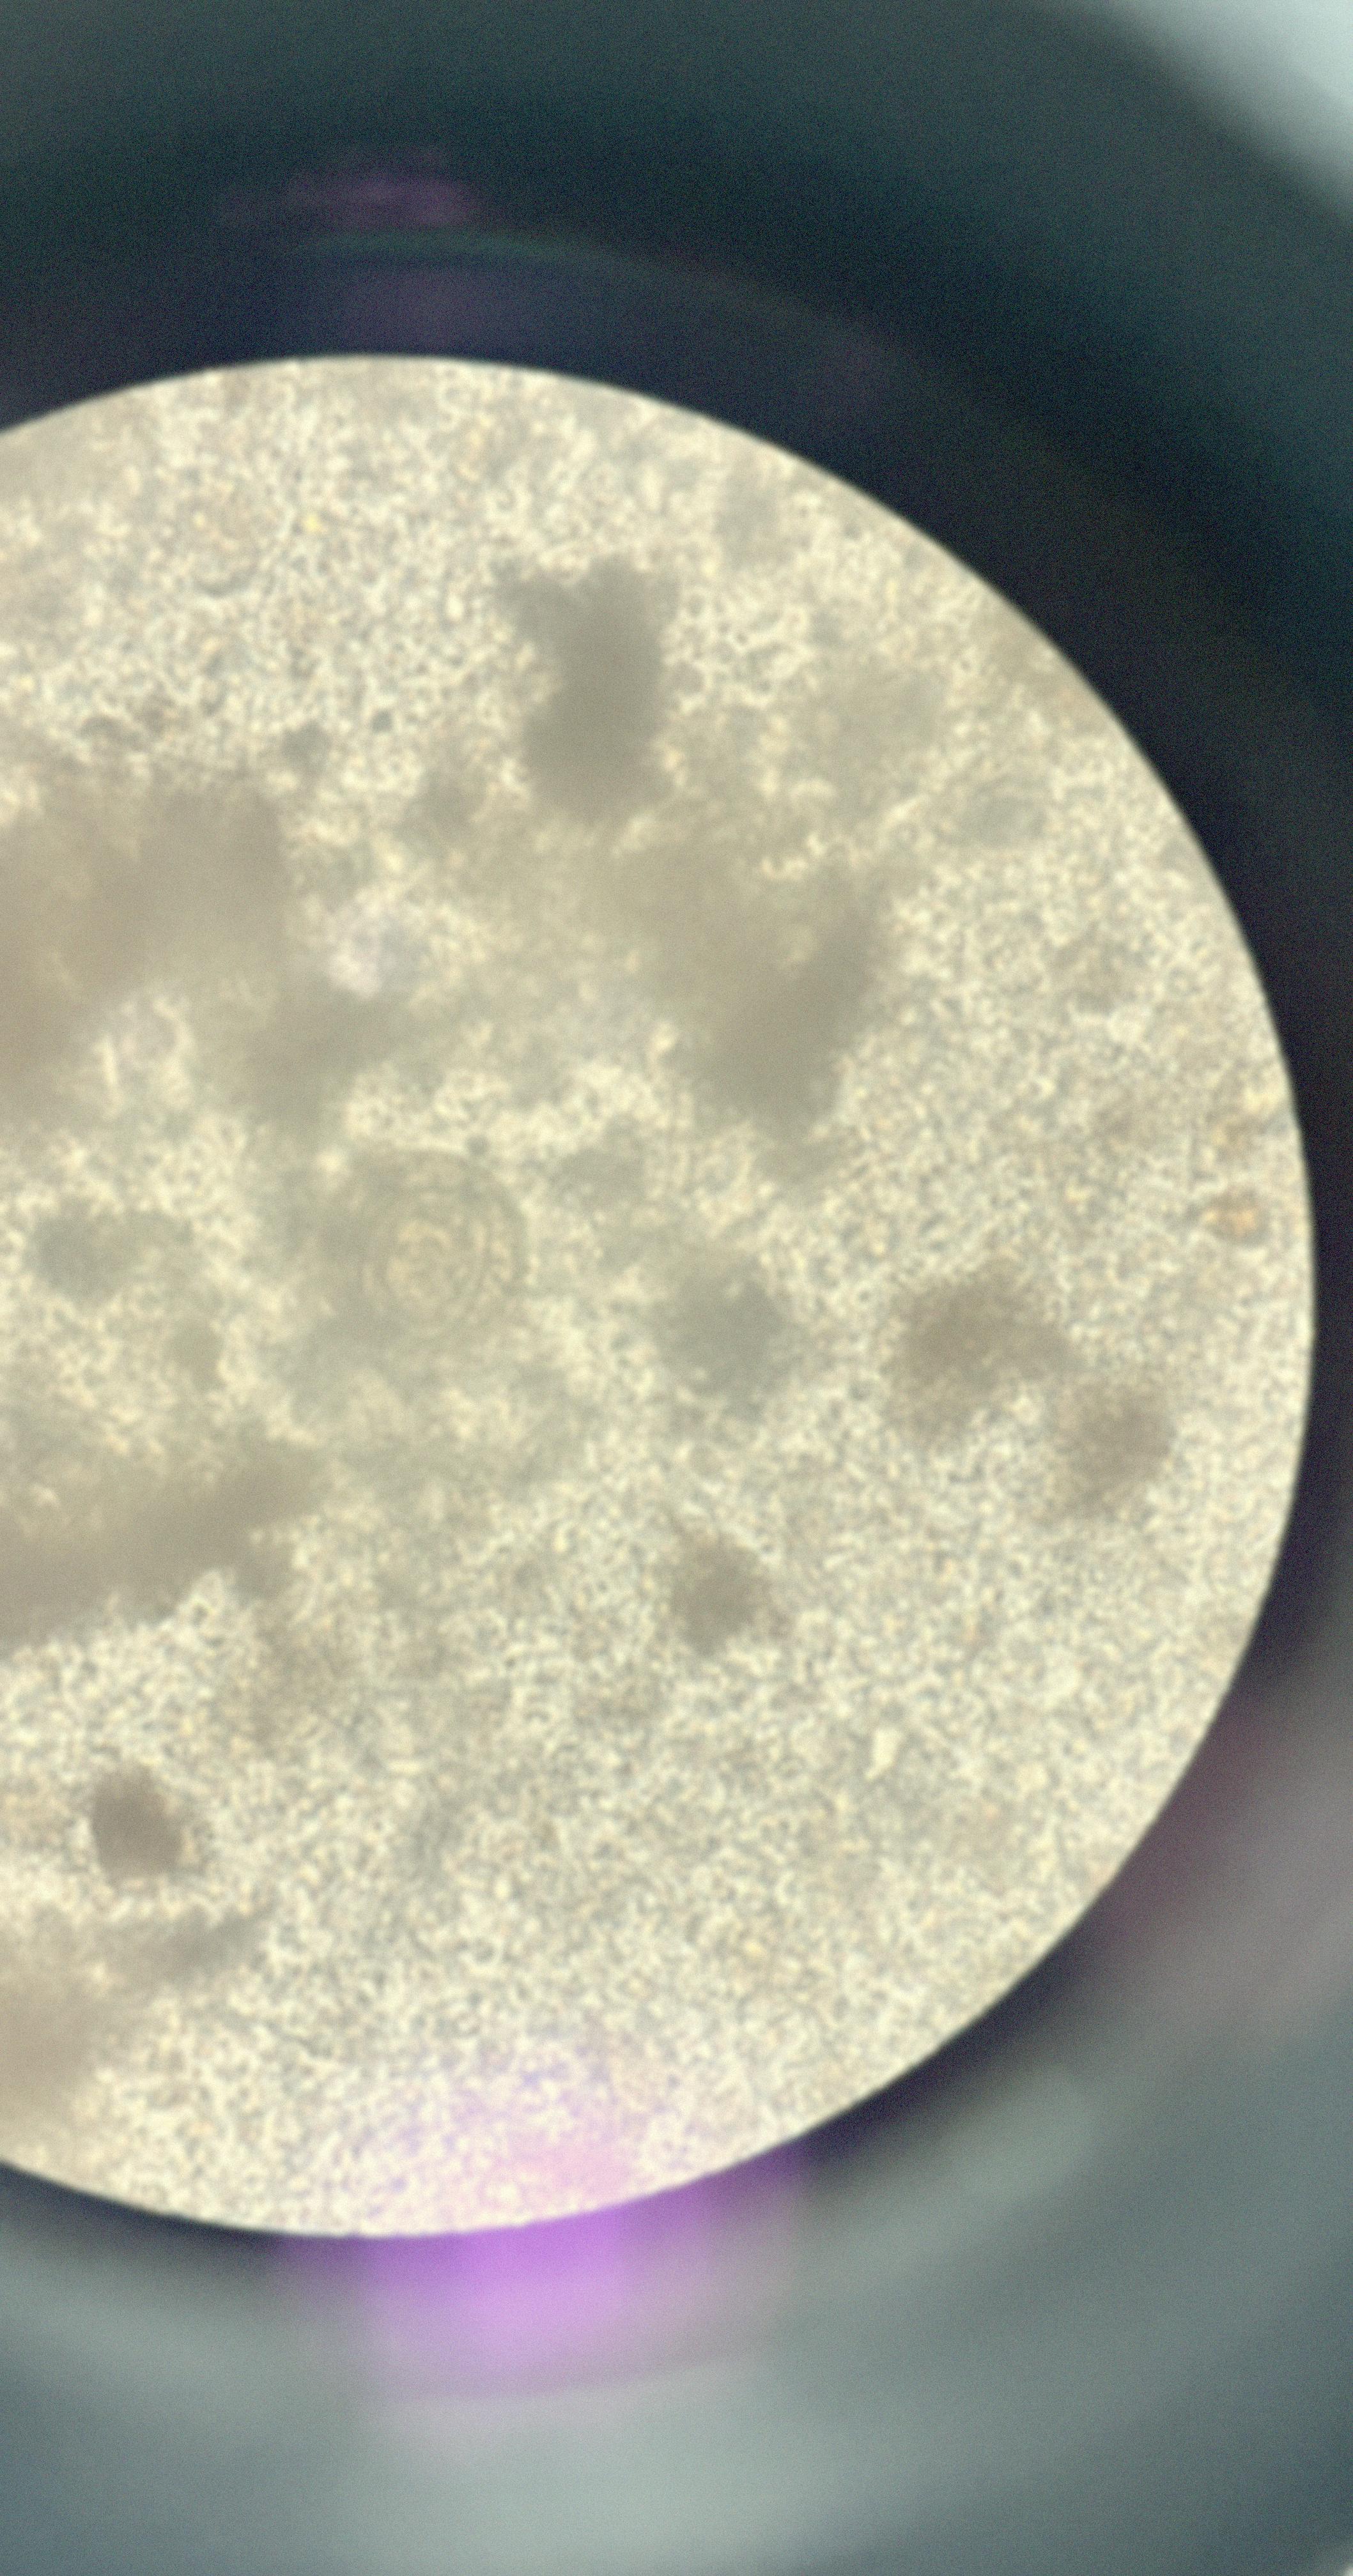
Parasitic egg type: Hymenolepis diminuta